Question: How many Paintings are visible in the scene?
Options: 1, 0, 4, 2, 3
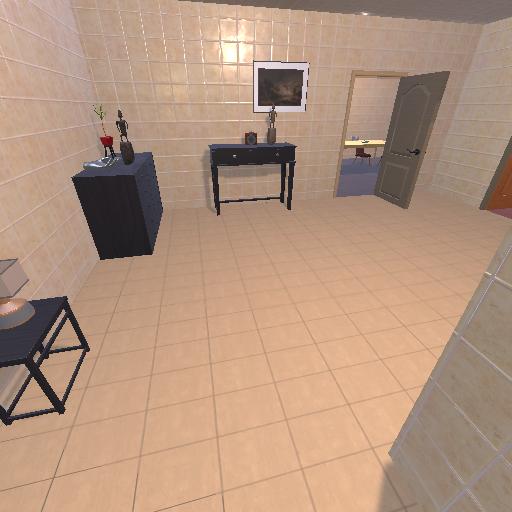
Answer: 1